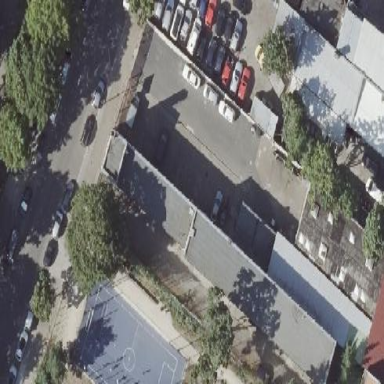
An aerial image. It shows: Commercial building with skillion roof shape.